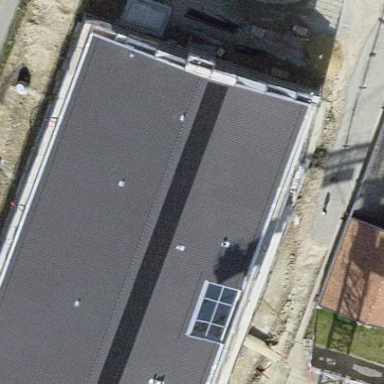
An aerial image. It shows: School building.